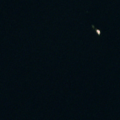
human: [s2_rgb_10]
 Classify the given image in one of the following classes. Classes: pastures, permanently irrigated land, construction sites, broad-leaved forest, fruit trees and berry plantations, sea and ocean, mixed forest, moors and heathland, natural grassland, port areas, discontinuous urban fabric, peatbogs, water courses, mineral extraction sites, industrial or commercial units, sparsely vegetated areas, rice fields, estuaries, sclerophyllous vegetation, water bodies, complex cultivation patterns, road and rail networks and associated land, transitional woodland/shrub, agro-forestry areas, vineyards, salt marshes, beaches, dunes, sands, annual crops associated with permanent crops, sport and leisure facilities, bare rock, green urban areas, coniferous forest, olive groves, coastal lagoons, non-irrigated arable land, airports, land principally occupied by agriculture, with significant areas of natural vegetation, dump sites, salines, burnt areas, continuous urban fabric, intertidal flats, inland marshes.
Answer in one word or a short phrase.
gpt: sea and ocean